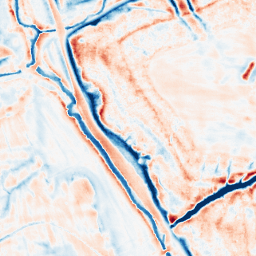
Category: edge_preserving
Decomposition family: bilateral
Decomposition parameters: d: 21
sigma_color: 50
sigma_space: 150
Upsampling method: sinc_blackman
Upsampling parameters: scale: 8
kernel_size: 16
Upsampling scale: 8